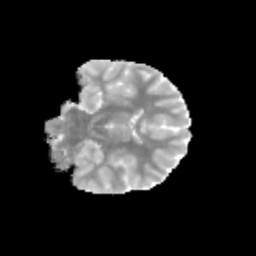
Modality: MD
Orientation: coronal
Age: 10
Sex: female
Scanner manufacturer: siemens
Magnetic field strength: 3 T
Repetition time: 3.8 s
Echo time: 0.07 s